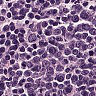
Metastatic tissue present: no